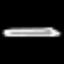
Label: pencil